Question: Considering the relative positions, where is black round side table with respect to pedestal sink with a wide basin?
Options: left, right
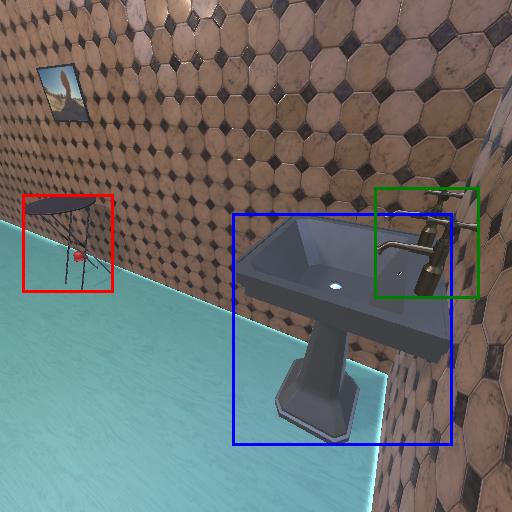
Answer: left